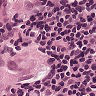
Metastatic tissue present: yes